Question: In , when I change something in my code and I try to run it on my device (a phone), I get the message:
> Compilation failed; see the compiler error output for details.
When I look at the Build section, I can read this:
.
If I try again to run the code, without any modification, the app starts and no error is notificated.
What could be the problem?
---
Here is my 'build.gradle' code:
'''
apply plugin: 'com.android.application'
android {
compileSdkVersion 27
defaultConfig {
applicationId "***"
minSdkVersion 19
targetSdkVersion 27
versionCode 1
versionName "1.0"
testInstrumentationRunner "android.support.test.runner.AndroidJUnitRunner"
}
buildTypes {
release {
minifyEnabled false
proguardFiles getDefaultProguardFile('proguard-android.txt'), 'proguard-rules.pro'
}
}
}
dependencies {
implementation fileTree(dir: 'libs', include: ['*.jar'])
implementation 'com.android.support:appcompat-v7:27.1.1'
testImplementation 'junit:junit:4.12'
androidTestImplementation 'com.android.support.test🏃1.0.2'
androidTestImplementation 'com.android.support.test.espresso:espresso-core:3.0.2'
}
'''
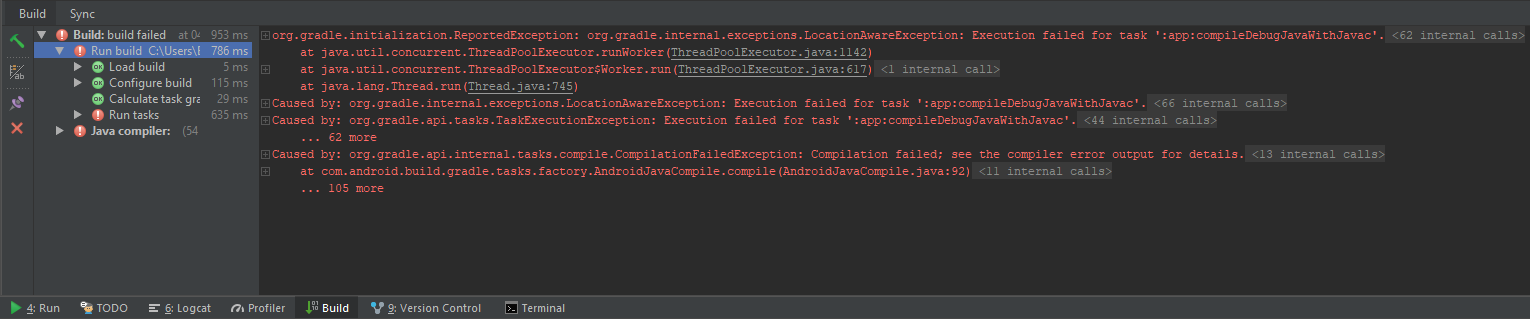
Answer: Probably some files was demaged or it was an Android Studio bug: copying and pasting the code from each file into a new project solved the problem.